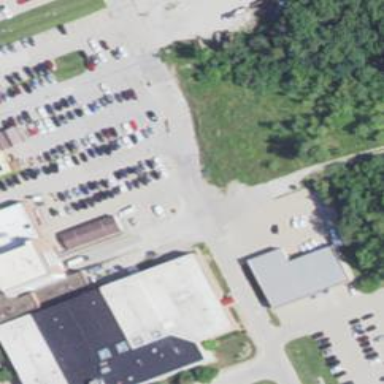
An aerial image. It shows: Commercial building that serves as clinic for healthcare.